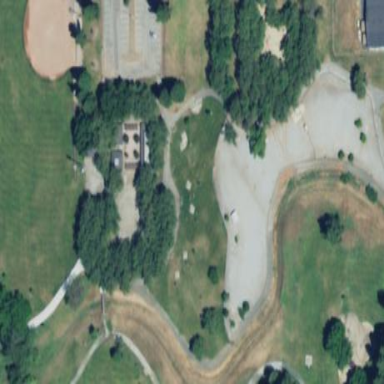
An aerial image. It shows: Dog park for leisure land.